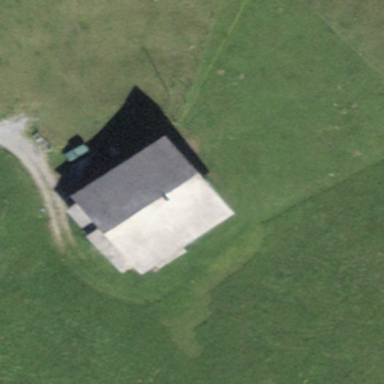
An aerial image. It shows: Cabin.